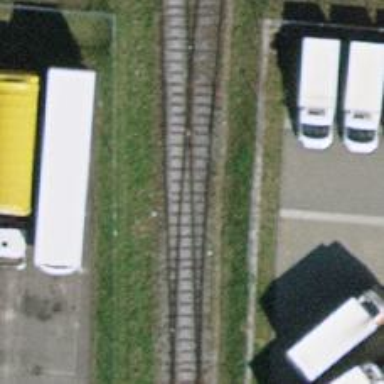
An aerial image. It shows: Railway switch.